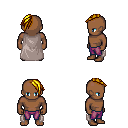
a pixel art fantasy rpg character, male body template, human, dark skin, gray cape, magenta pants, blonde long mohawk hairstyle, four views (front, back, left, right), 2x2 character sprite sheet, small pixel art, hard edges, no anti-aliasing